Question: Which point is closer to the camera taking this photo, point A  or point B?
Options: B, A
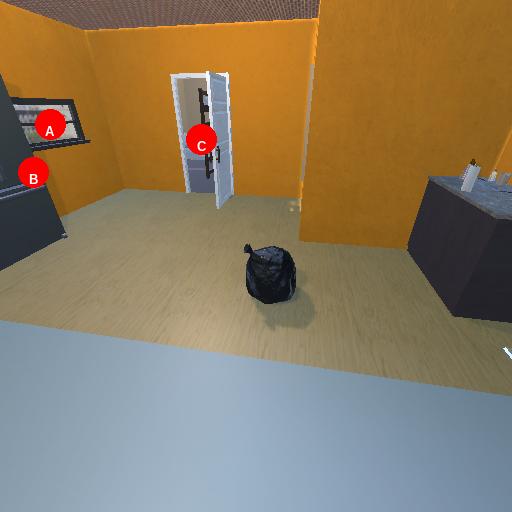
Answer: B